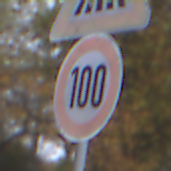
Verkehrszeichen: Geschwindigkeit100
Zusatzzeichen oben: FussgaengerueberwegLinks
Umgebung: Outdoor, Urban
Tageszeit: MorningAfternoon
Wetter: Overcast
Licht: Natural
Jahreszeit: NotSpecified
Kontrast: LowContrast